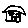
Label: house